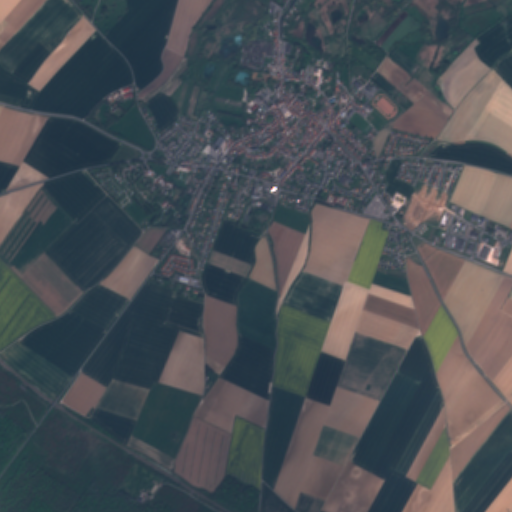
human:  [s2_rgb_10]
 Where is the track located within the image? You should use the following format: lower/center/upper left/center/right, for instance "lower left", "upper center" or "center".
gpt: The track is located in the upper right of the image.
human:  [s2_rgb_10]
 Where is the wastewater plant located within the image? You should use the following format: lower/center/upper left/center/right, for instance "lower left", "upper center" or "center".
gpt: The wastewater plant is located in the upper center of the image.
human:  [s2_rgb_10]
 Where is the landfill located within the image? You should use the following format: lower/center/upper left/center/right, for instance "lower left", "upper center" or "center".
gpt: There is no landfill in the image.